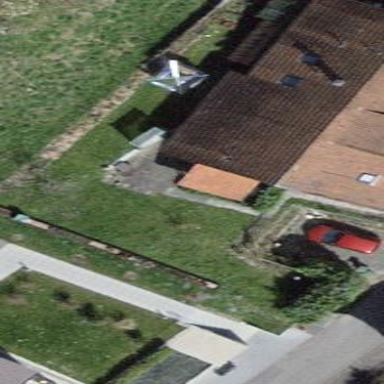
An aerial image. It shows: Building with tile roof.